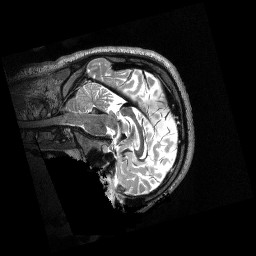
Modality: T2w
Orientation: sagittal
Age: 18
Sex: male
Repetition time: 3.2 s
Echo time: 0.563 s